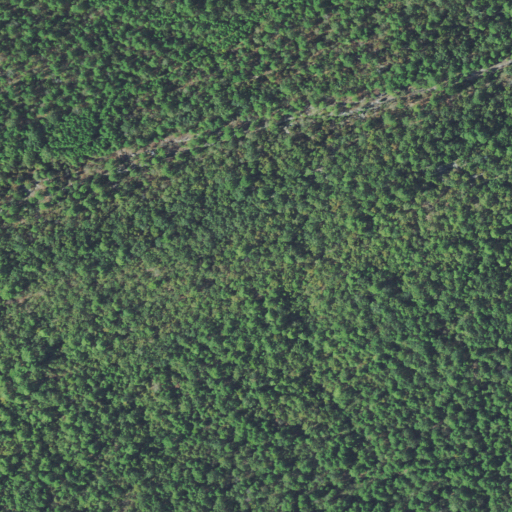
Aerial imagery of cliff(s) in Oklahoma named Red Bluff containing mixed forest, deciduous forest, and evergreen forest